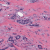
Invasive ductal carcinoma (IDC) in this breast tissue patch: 1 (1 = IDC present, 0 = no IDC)